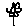
Label: flower